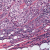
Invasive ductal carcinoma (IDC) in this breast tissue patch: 1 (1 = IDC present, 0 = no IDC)